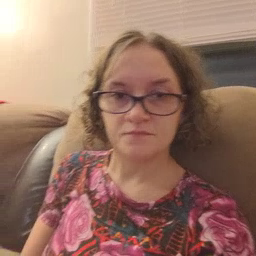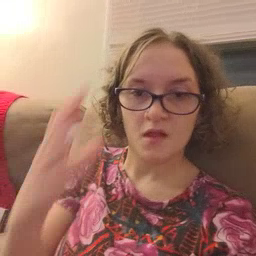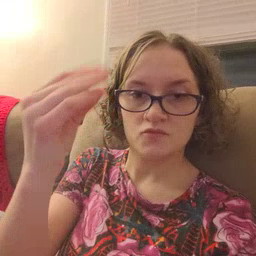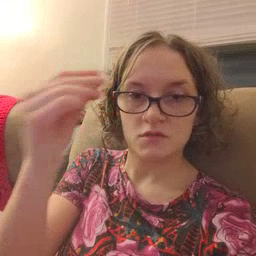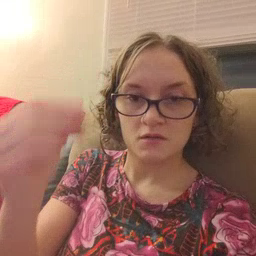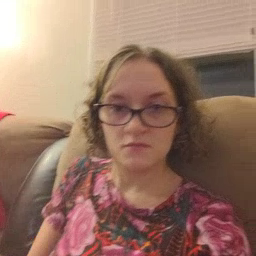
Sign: outside